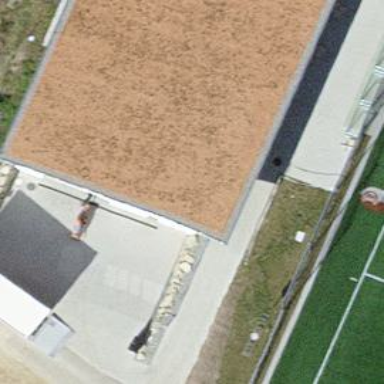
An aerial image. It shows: Close-up view of roof of building.